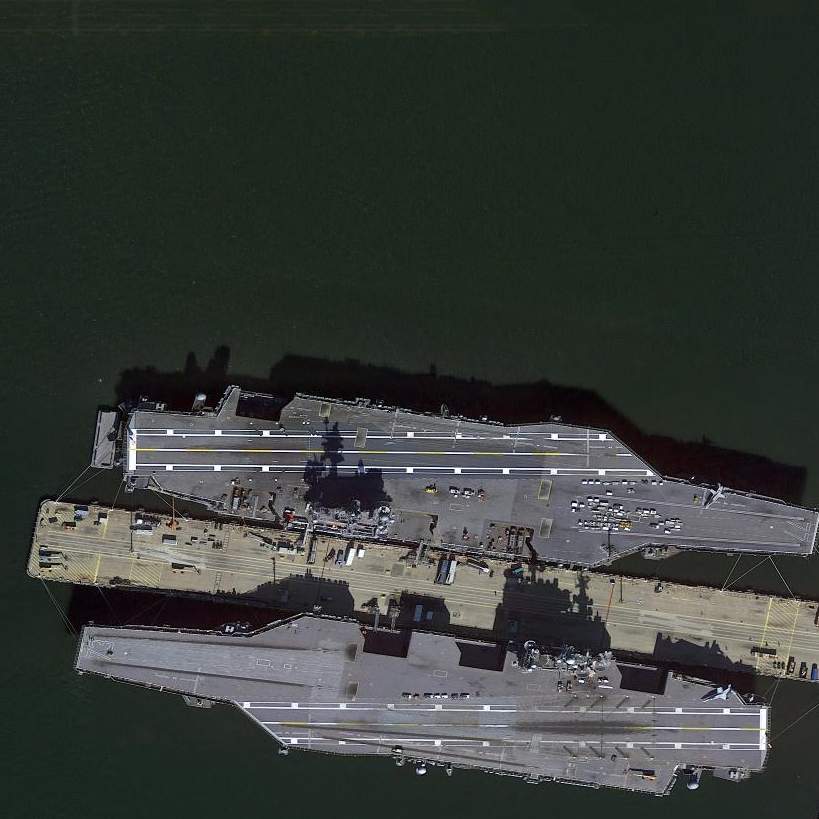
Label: Nimitz-class_aircraft_carrier